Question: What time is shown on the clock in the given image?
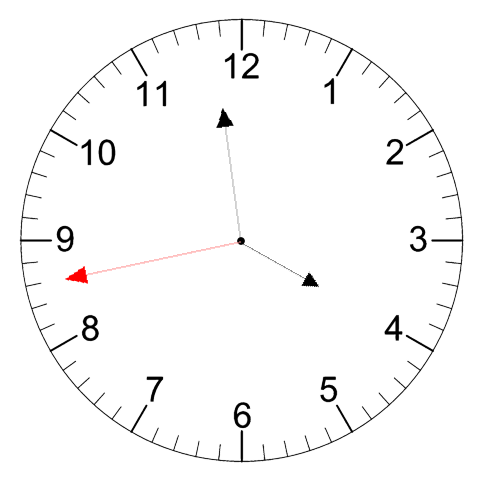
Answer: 03:58:43